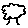
Label: tree